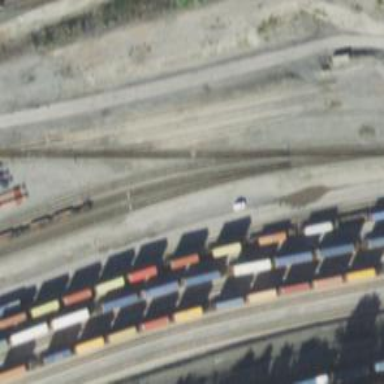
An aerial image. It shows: Railway yard used for servicing trains.